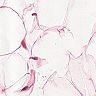
Metastatic tissue present: no